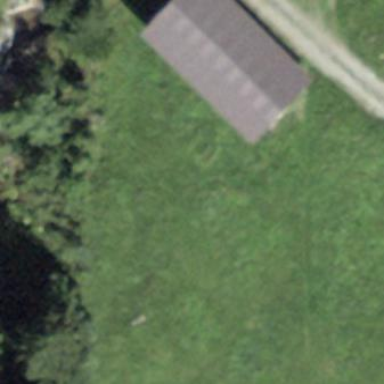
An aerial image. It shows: Farm auxiliary building.